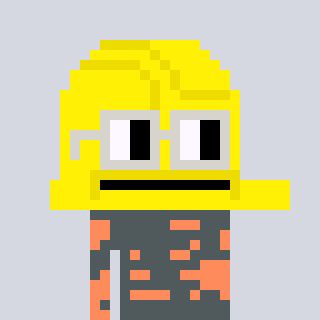
a pixel art character with square light gray glasses, a construction helmet-shaped head and a peachy-colored body on a cool background